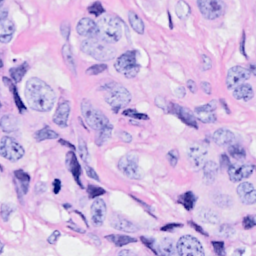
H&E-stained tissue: Breast